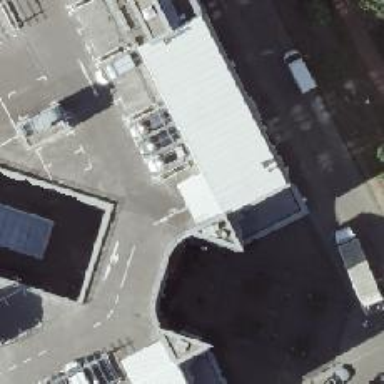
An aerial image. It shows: Post office.